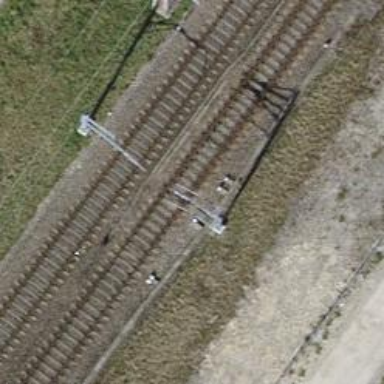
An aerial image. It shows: Railway switch.